Question: I was thinking about doing this in crystal, but am thinking about doing it another way now. This is the way I was thinking about doing it before. <URL>
I am pulling by transactions and need a count of unique people, but in the report they want to show the count of individual people and then show their services below as shown in the image. What I'd like to do is somehow get a count of unique users that I could just throw in at the bottom. Crystal won't allow me to do a count by group and users will have duplicates in the format they want it displayed. I am hopping that I can group it in the code then just add it to the bottom of the report. I hope I'm getting across what I'm trying to accomplish. If I can somehow just add the total of unique users at the bottom of the report it will finish it for me. Thanks in advance.

'''
select
distinct p.patient_id,
pa.fname as 'Patient',
p.clinic_id,
p.service_id,
p.program_id,
p.protocol_id,
p.discharge_reason,
p.date_discharged
from patient_assignment p
join patient pa
on p.patient_id = pa.patient_id
where p.program_id not in ('TEST', 'SA', 'INTAKE' ) and (p.date_discharged between '2013-01-01 00:00:00.000' and '2013-06-01 00:00:00.000')
and p.patient_id not in ('<PHONE>', '<PHONE>', '<PHONE>')
'''
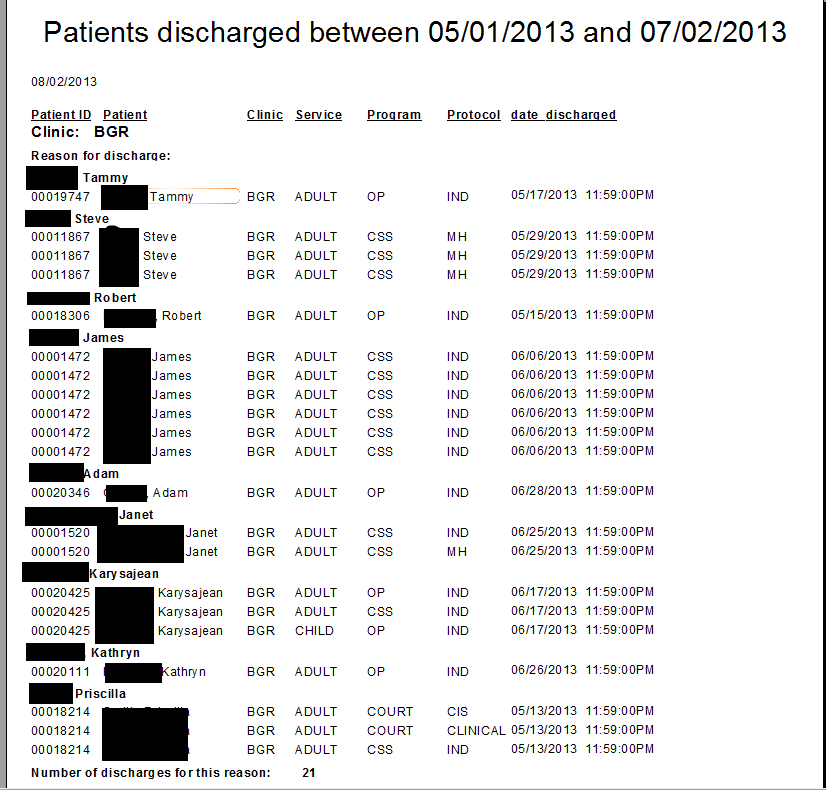
Answer: This is too long for a comment.
SQL Queries have fixed columns. You can't "just throw" a different type of row at the bottom. Although there are SQL solutions (such as concatenating all the fields to make a single row), these are not very palatable.
Instead, here are some other ways.
You can run another query to get the count.
You can query the "result" set to get the count (perhaps after fetching all the rows).
You can do some minor coding work in the application.